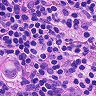
Metastatic tissue present: no